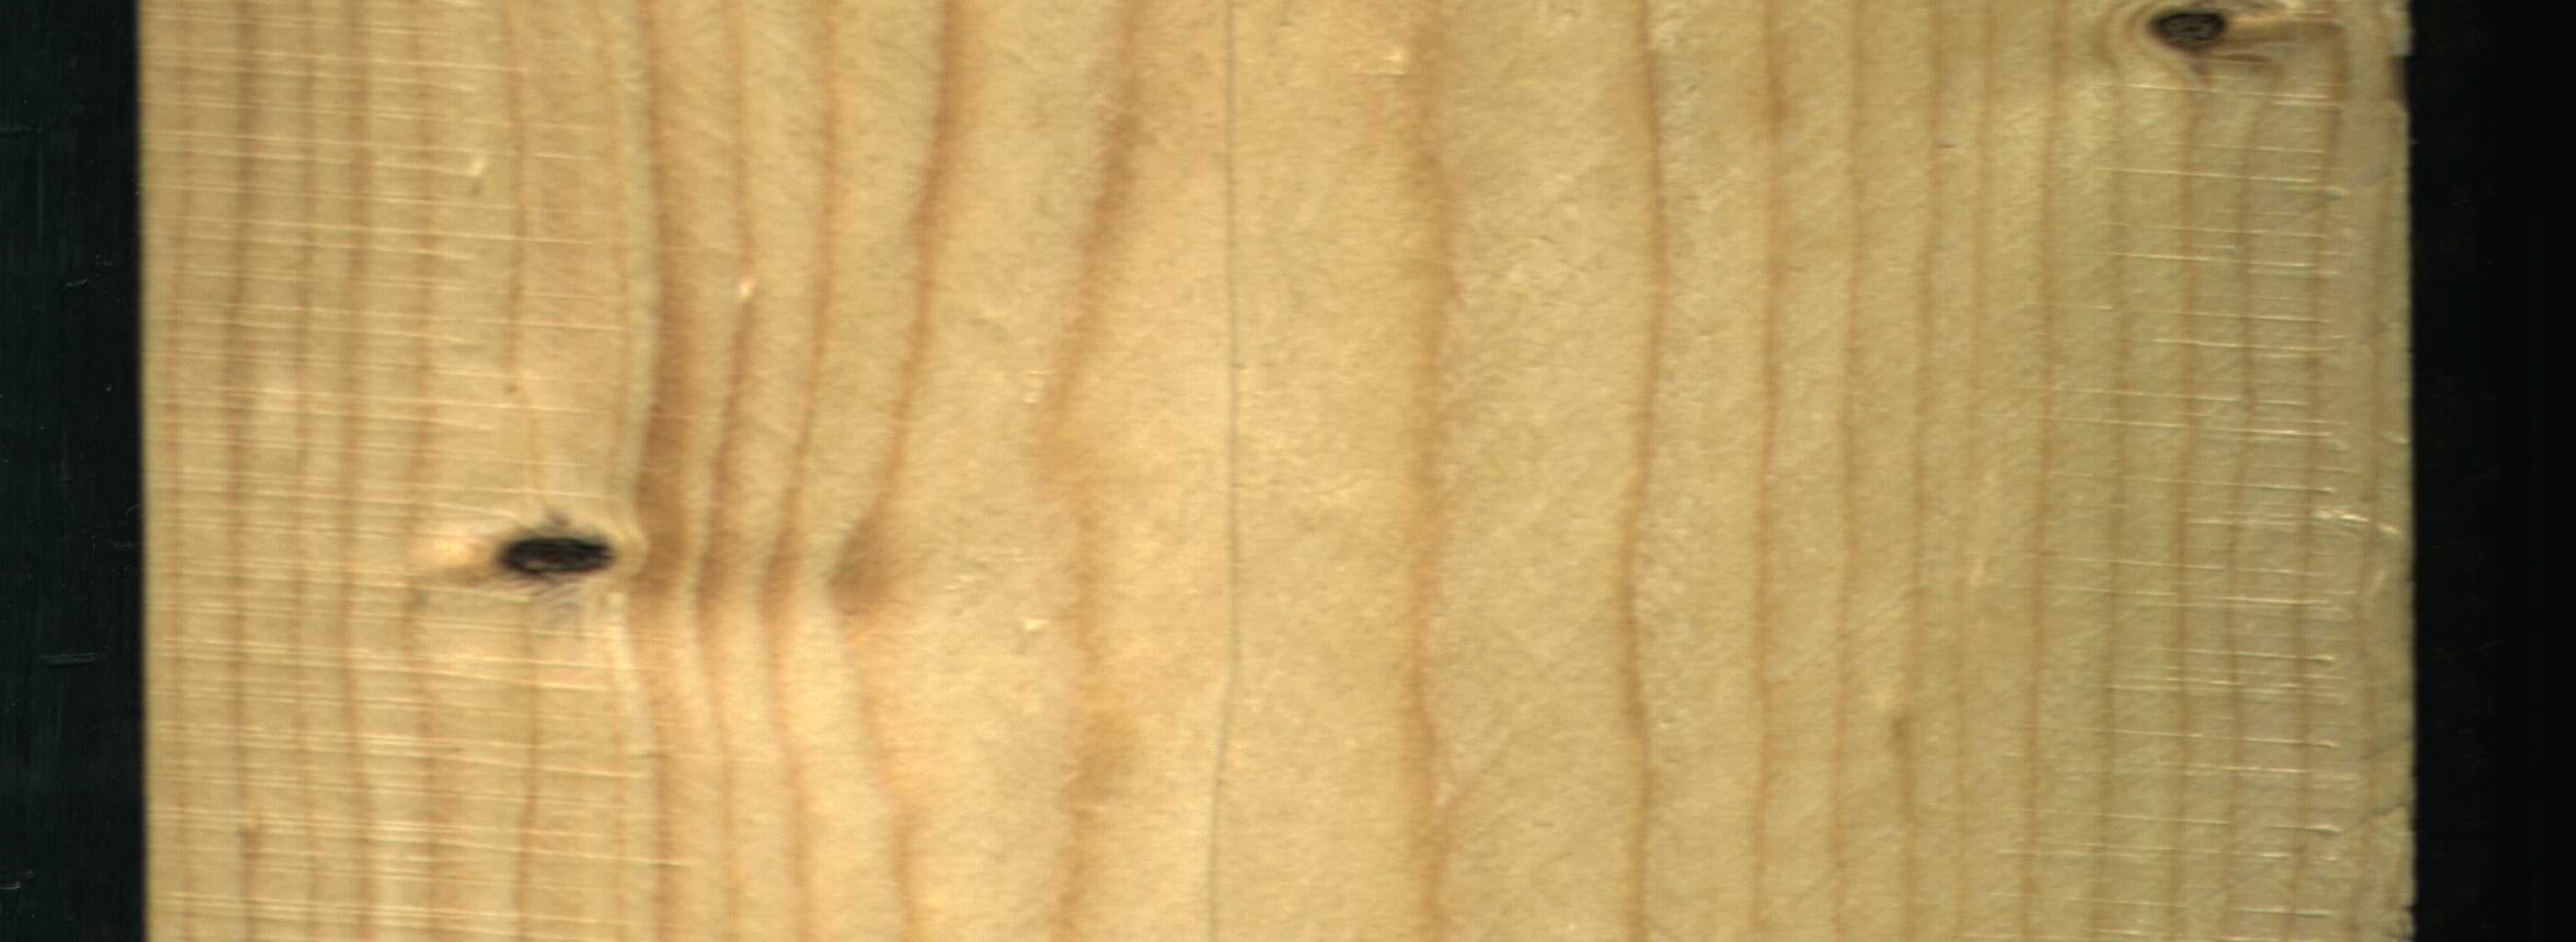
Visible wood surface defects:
Dead_Knot
Dead_Knot